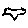
Label: bird